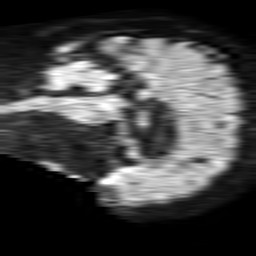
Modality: TRACE
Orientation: sagittal
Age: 76
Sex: male
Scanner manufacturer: philips
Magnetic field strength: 1.5 T
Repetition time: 4.6 s
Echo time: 0.08631 s